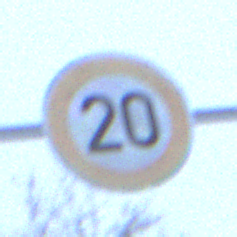
Verkehrszeichen: Geschwindigkeit20
Umgebung: Outdoor, Nature
Tageszeit: Midday
Wetter: Overcast
Licht: Natural
Jahreszeit: Winter
Kontrast: LowContrast